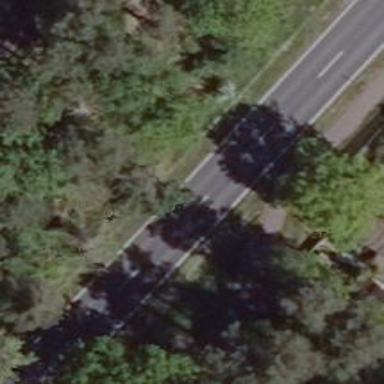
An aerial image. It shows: Primary road with asphalt surface.